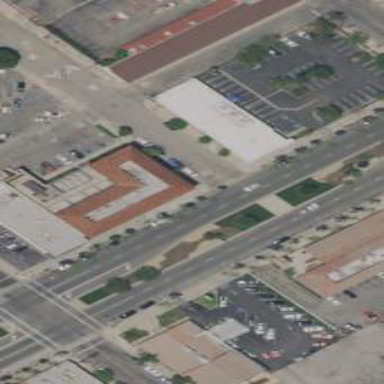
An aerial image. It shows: Commercial building.